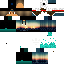
A female human skin with dark skin, wearing brown helmet dressed in a blue hoodie and black pants, featuring a closed mouth.